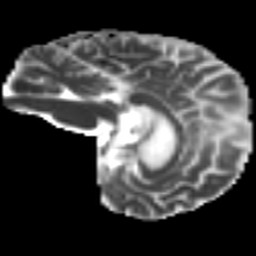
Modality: MD
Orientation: sagittal
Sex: male
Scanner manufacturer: ge
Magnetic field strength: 3 T
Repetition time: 7 s
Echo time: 0.08 s